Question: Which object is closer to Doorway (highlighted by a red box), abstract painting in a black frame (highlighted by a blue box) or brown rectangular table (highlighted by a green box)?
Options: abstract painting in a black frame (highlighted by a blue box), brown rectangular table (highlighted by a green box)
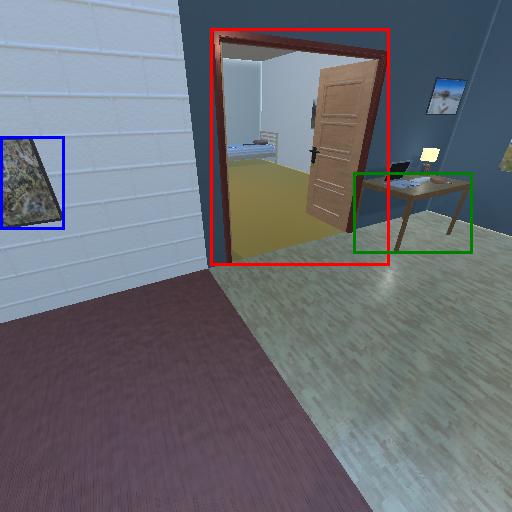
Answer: abstract painting in a black frame (highlighted by a blue box)